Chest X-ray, PA view. Patient: 49 years old, sex F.
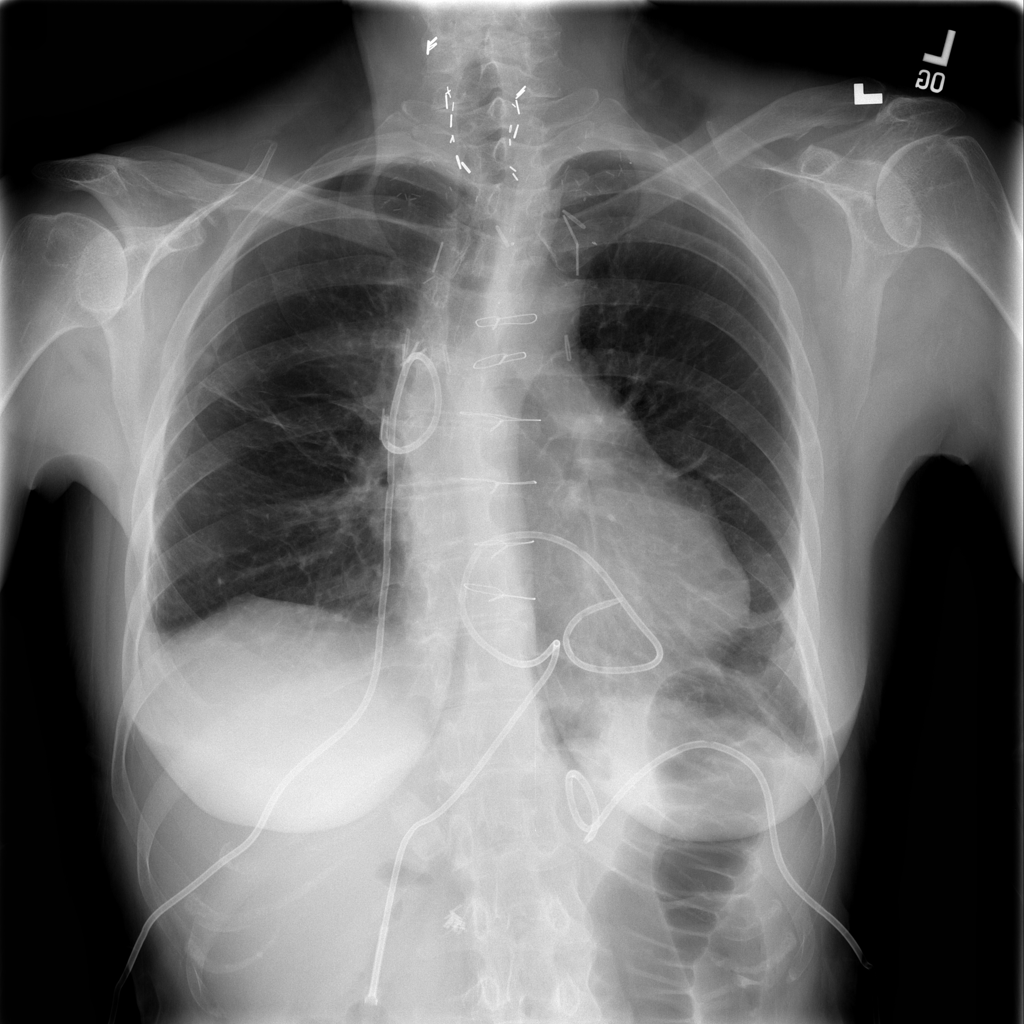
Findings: No Finding